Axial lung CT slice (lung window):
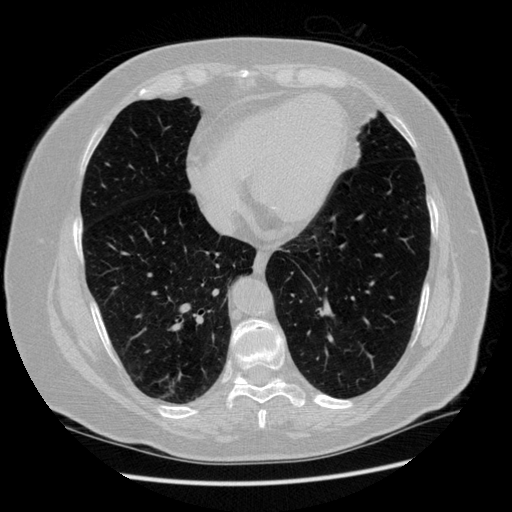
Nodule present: no